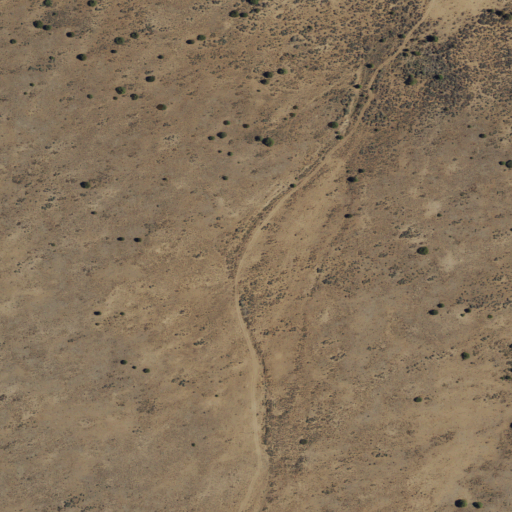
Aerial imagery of mountain in New Mexico named Pinabetal Mesa containing only shrub